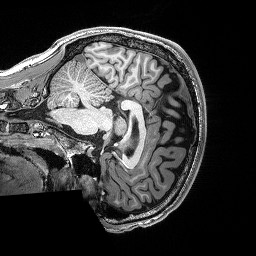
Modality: T1w
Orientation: sagittal
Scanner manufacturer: siemens
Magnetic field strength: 3 T
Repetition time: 2.53 s
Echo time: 0.0033 s